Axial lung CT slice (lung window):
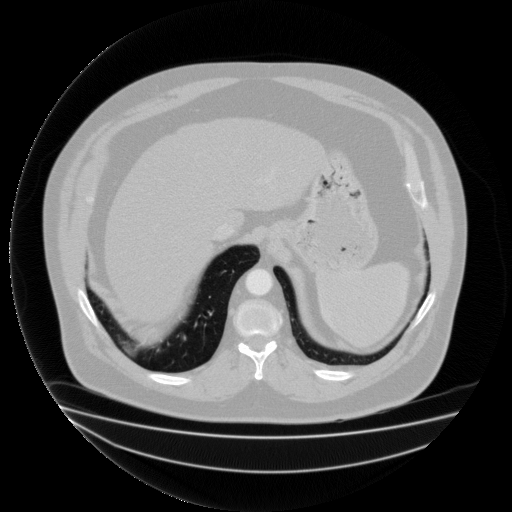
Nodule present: no